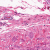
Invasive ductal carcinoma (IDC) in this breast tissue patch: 0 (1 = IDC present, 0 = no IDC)